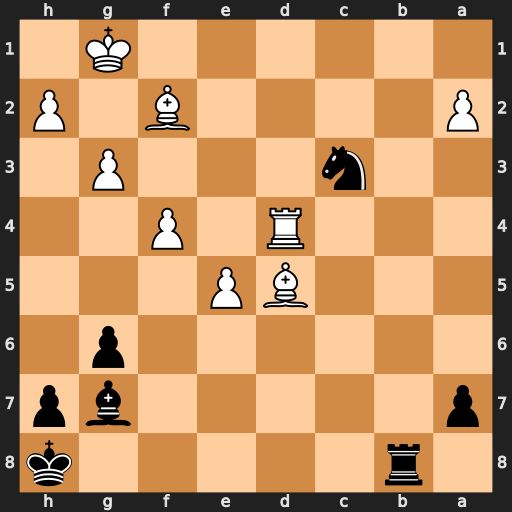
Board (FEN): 1r5k/p5bp/6p1/3BP3/3R1P2/2n3P1/P4B1P/6K1
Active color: b
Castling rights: -
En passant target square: -
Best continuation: Ne2+ Kg2 Nxd4 Bxd4 Rd8